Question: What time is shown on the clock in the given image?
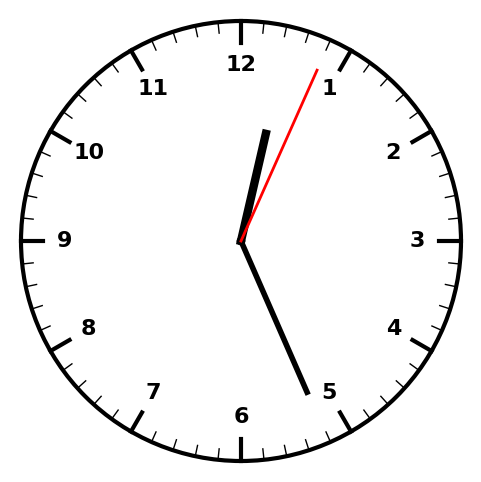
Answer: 12:26:04